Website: macys
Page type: customer-info-address
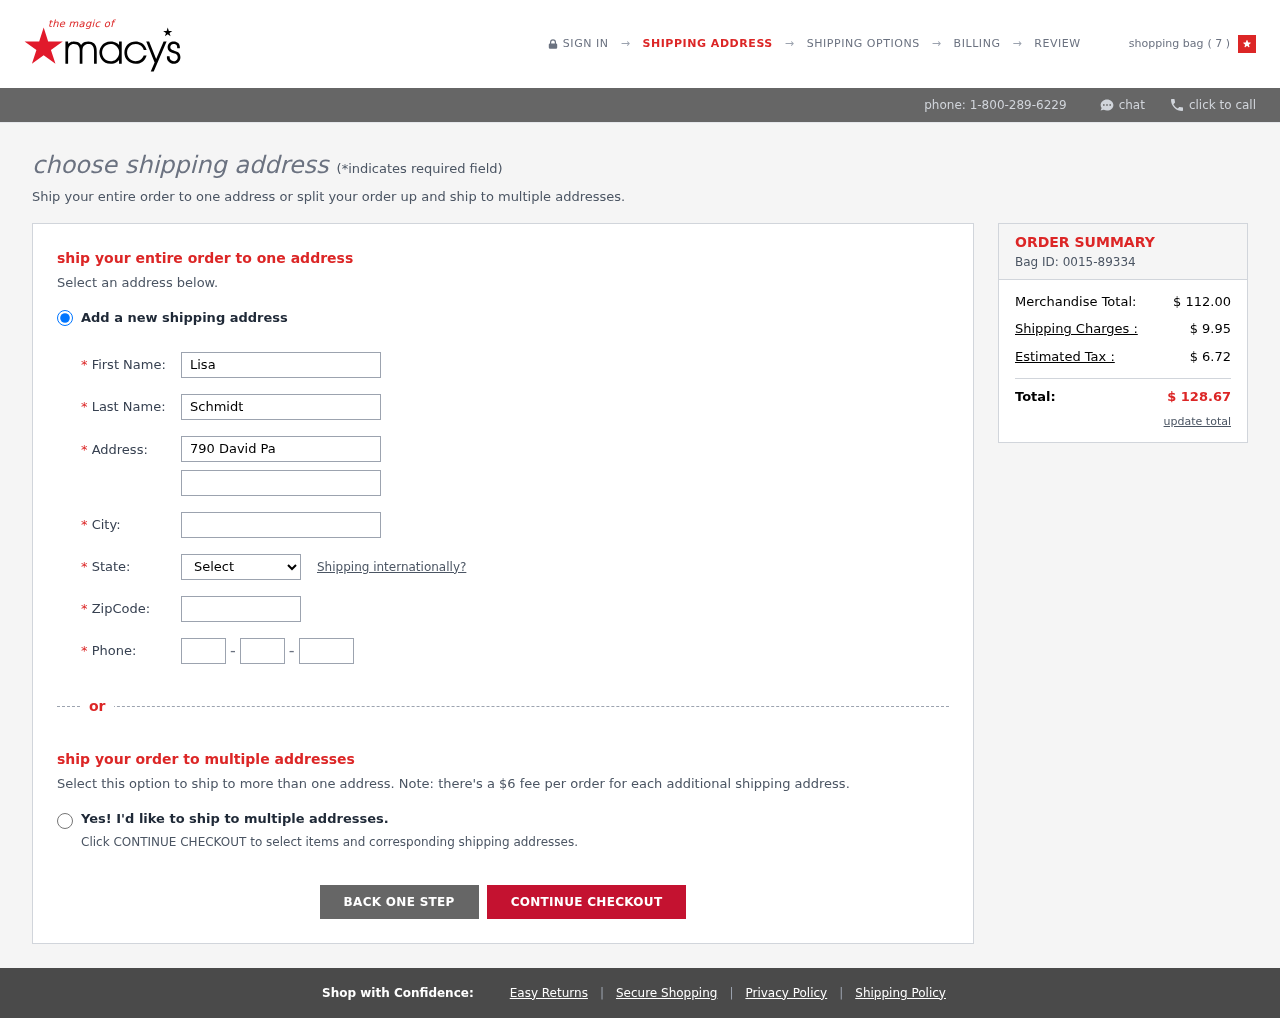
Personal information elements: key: PII_CITY
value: Barbarachester
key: PII_FIRSTNAME
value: Lisa
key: PII_LASTNAME
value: Schmidt
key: PII_PHONE_AREA
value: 599
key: PII_PHONE_PREFIX
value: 777
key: PII_PHONE_SUFFIX
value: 9411
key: PII_POSTCODE
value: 62104
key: PII_STATE_ABBR
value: IN
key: PII_STREET
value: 790 David Passage
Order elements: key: ORDER_NUM_ITEMS
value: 7
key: ORDER_ID
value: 0015-89334
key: ORDER_SUBTOTAL
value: $ 112.00
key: ORDER_SHIPPING_COST
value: $ 9.95
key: ORDER_TAX
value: $ 6.72
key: ORDER_TOTAL
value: $ 128.67